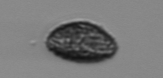
Label: Pseudochattonella_farcimen